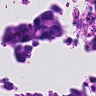
Metastatic tissue present: yes